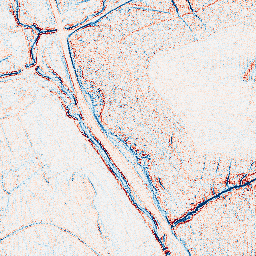
Category: classical
Decomposition family: uniform
Decomposition parameters: size: 3
Upsampling method: fft_zeropad
Upsampling parameters: scale: 2
Upsampling scale: 2